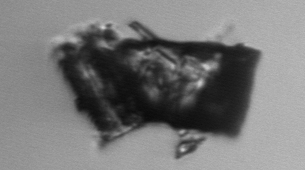
Label: Delphineis